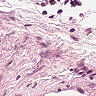
Metastatic tissue present: no